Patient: sex M, age 77
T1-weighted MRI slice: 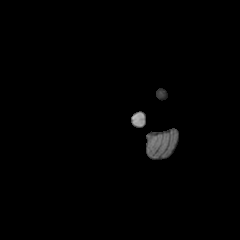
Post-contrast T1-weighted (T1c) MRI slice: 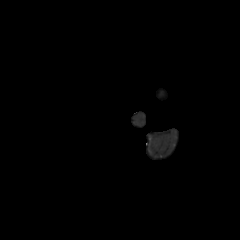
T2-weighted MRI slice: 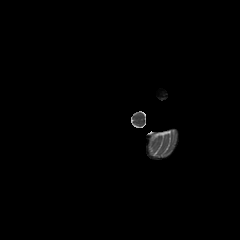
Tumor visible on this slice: no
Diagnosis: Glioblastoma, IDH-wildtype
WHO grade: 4